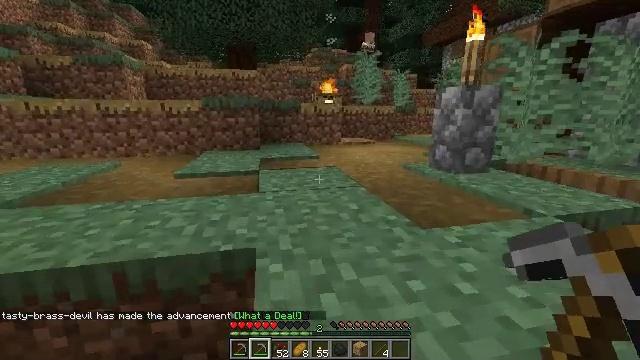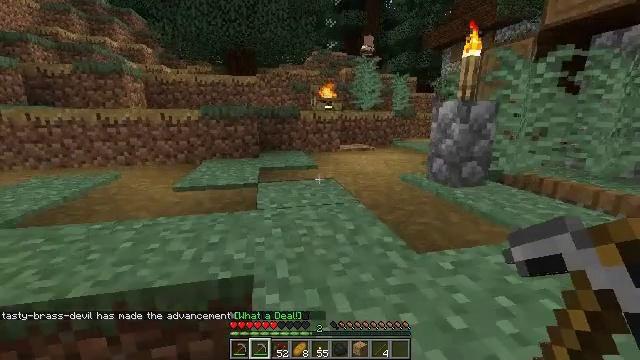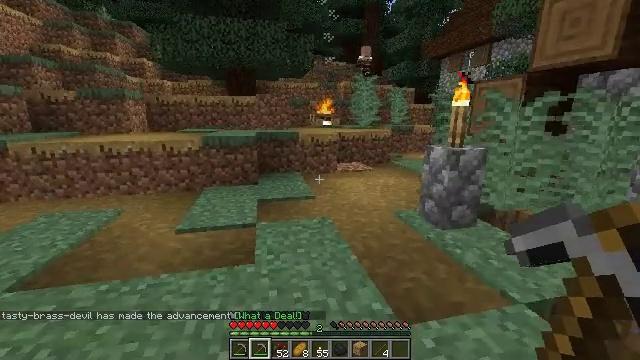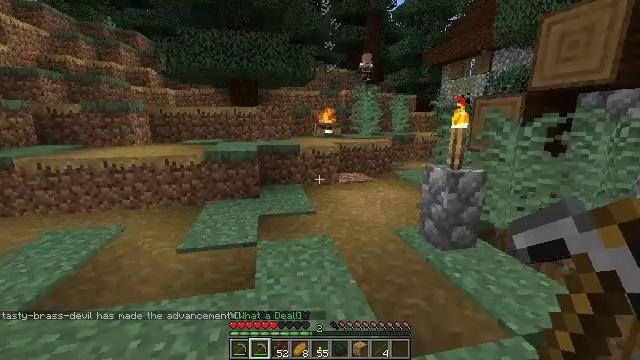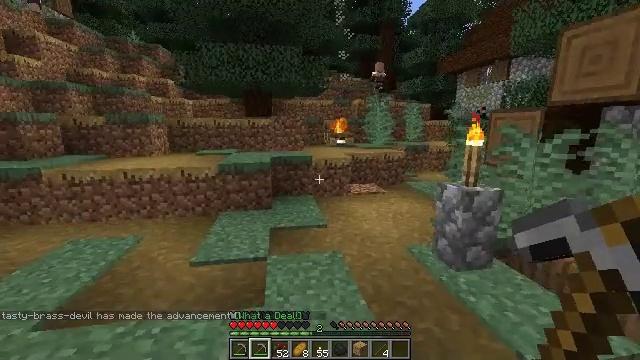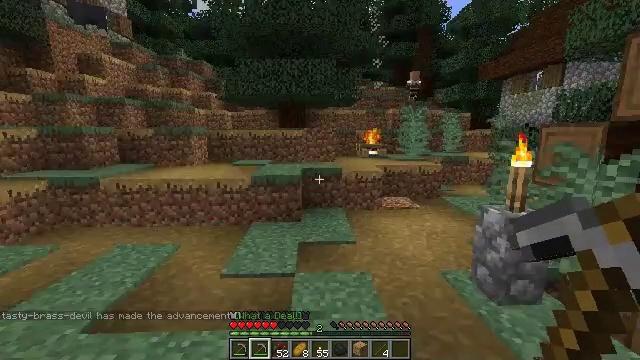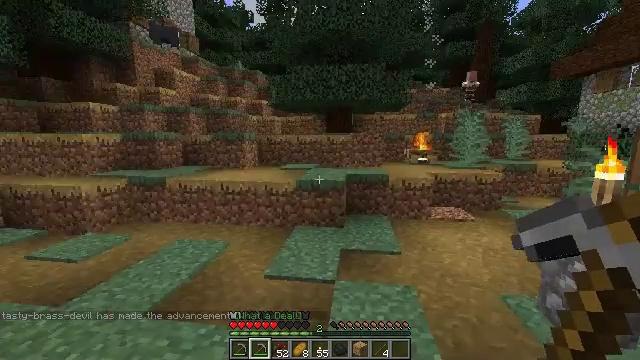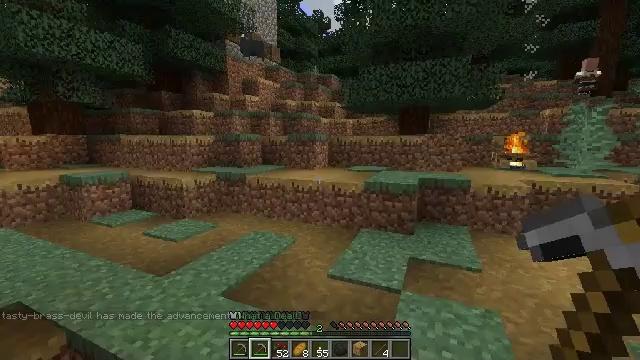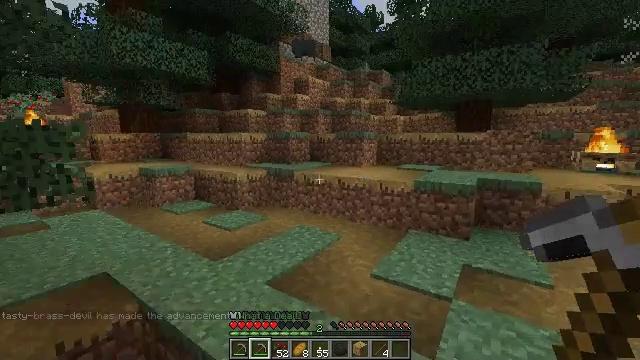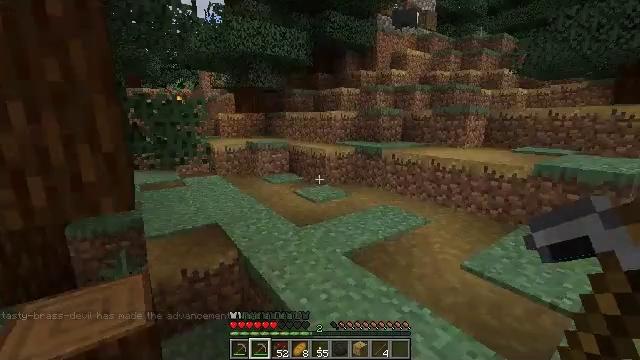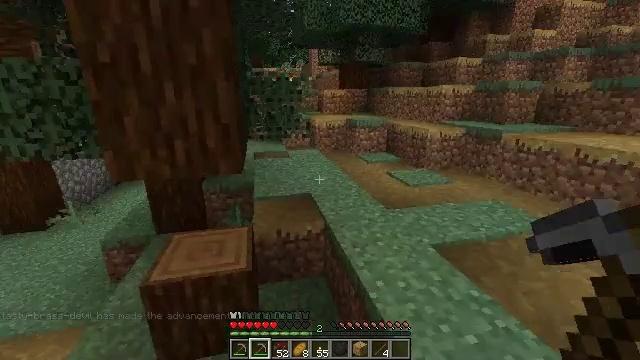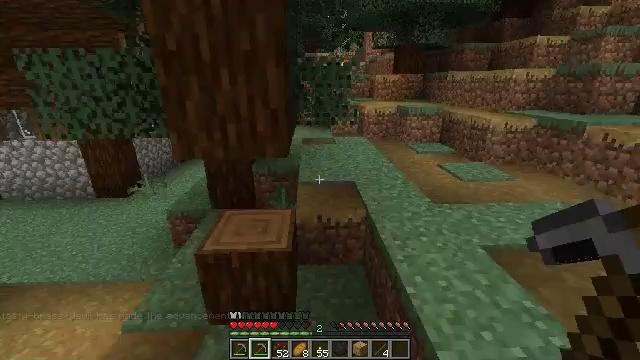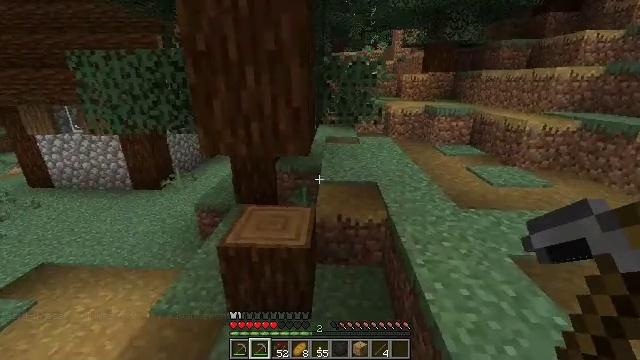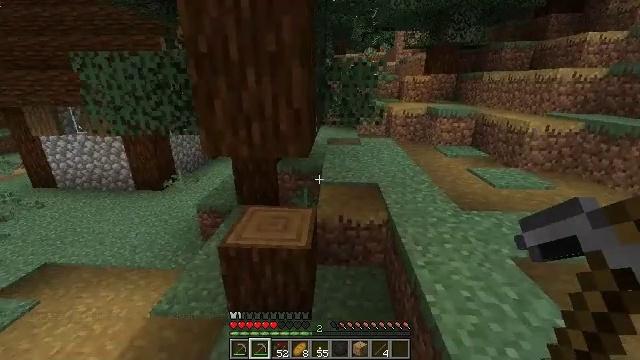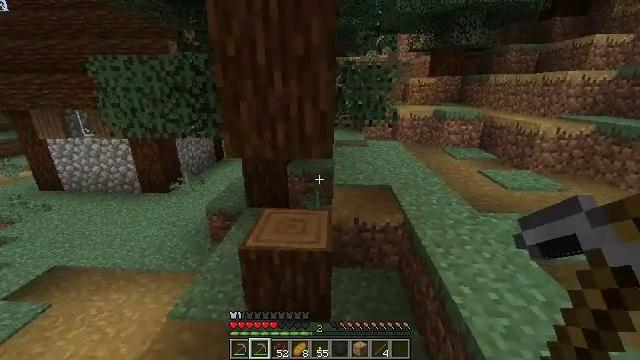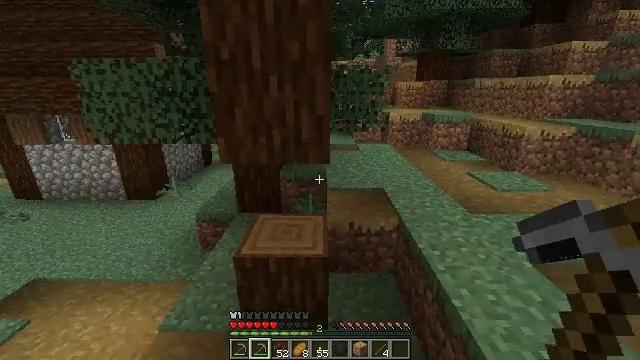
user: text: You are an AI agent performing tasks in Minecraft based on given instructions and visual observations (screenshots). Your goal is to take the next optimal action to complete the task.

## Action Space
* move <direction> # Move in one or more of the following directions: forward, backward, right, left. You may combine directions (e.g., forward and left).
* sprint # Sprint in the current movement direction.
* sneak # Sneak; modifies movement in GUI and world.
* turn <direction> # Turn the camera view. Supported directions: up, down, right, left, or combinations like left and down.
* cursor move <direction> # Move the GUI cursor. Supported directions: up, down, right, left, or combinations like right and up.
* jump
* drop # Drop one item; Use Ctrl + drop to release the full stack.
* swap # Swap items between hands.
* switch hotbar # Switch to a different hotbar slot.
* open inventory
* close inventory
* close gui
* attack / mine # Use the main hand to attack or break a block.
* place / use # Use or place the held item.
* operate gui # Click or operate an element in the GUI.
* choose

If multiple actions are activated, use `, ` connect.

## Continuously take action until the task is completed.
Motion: motion action
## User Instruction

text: Gather spruce log by chopping the tree.
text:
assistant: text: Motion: move forward, jump
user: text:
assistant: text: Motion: move forward, jump
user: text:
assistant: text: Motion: move forward, jump
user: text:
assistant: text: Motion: move forward, turn left and up, jump
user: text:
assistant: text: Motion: move forward, turn left and up
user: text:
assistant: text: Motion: move forward, turn left and up
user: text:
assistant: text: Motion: move forward, turn left
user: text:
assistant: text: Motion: move forward, turn left
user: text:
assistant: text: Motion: turn left and down
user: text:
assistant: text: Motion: turn left and down
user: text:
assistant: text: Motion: turn left and down
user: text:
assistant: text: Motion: turn left
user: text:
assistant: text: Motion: move left
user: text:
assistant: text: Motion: move left
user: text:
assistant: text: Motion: move forward and move left, turn right
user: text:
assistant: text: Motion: move forward and move left, turn right
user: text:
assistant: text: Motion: move forward and move left, turn right
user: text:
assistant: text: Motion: move forward, turn down
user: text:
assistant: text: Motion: move forward, turn down
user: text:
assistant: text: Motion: move forward, turn down
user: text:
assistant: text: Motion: move forward, turn down
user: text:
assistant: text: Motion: turn left and down
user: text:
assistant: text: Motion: turn down
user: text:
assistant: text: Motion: attack / mine
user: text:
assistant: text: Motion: attack / mine
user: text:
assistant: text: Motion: attack / mine
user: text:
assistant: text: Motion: attack / mine
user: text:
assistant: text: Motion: attack / mine
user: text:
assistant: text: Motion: attack / mine
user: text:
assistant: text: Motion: attack / mine